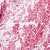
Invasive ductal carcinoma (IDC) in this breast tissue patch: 0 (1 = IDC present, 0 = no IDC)